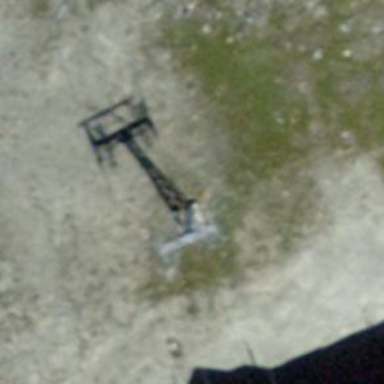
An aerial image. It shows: Pylon for aerialway.